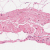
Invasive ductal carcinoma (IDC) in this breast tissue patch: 0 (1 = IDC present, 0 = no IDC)